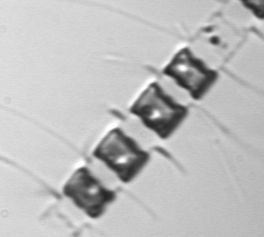
Label: Chaetoceros_didymus